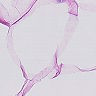
Metastatic tissue present: no